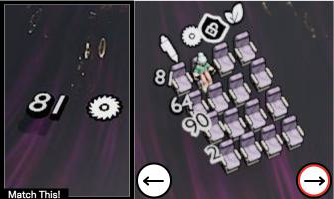
Task: seats
Answer: yes